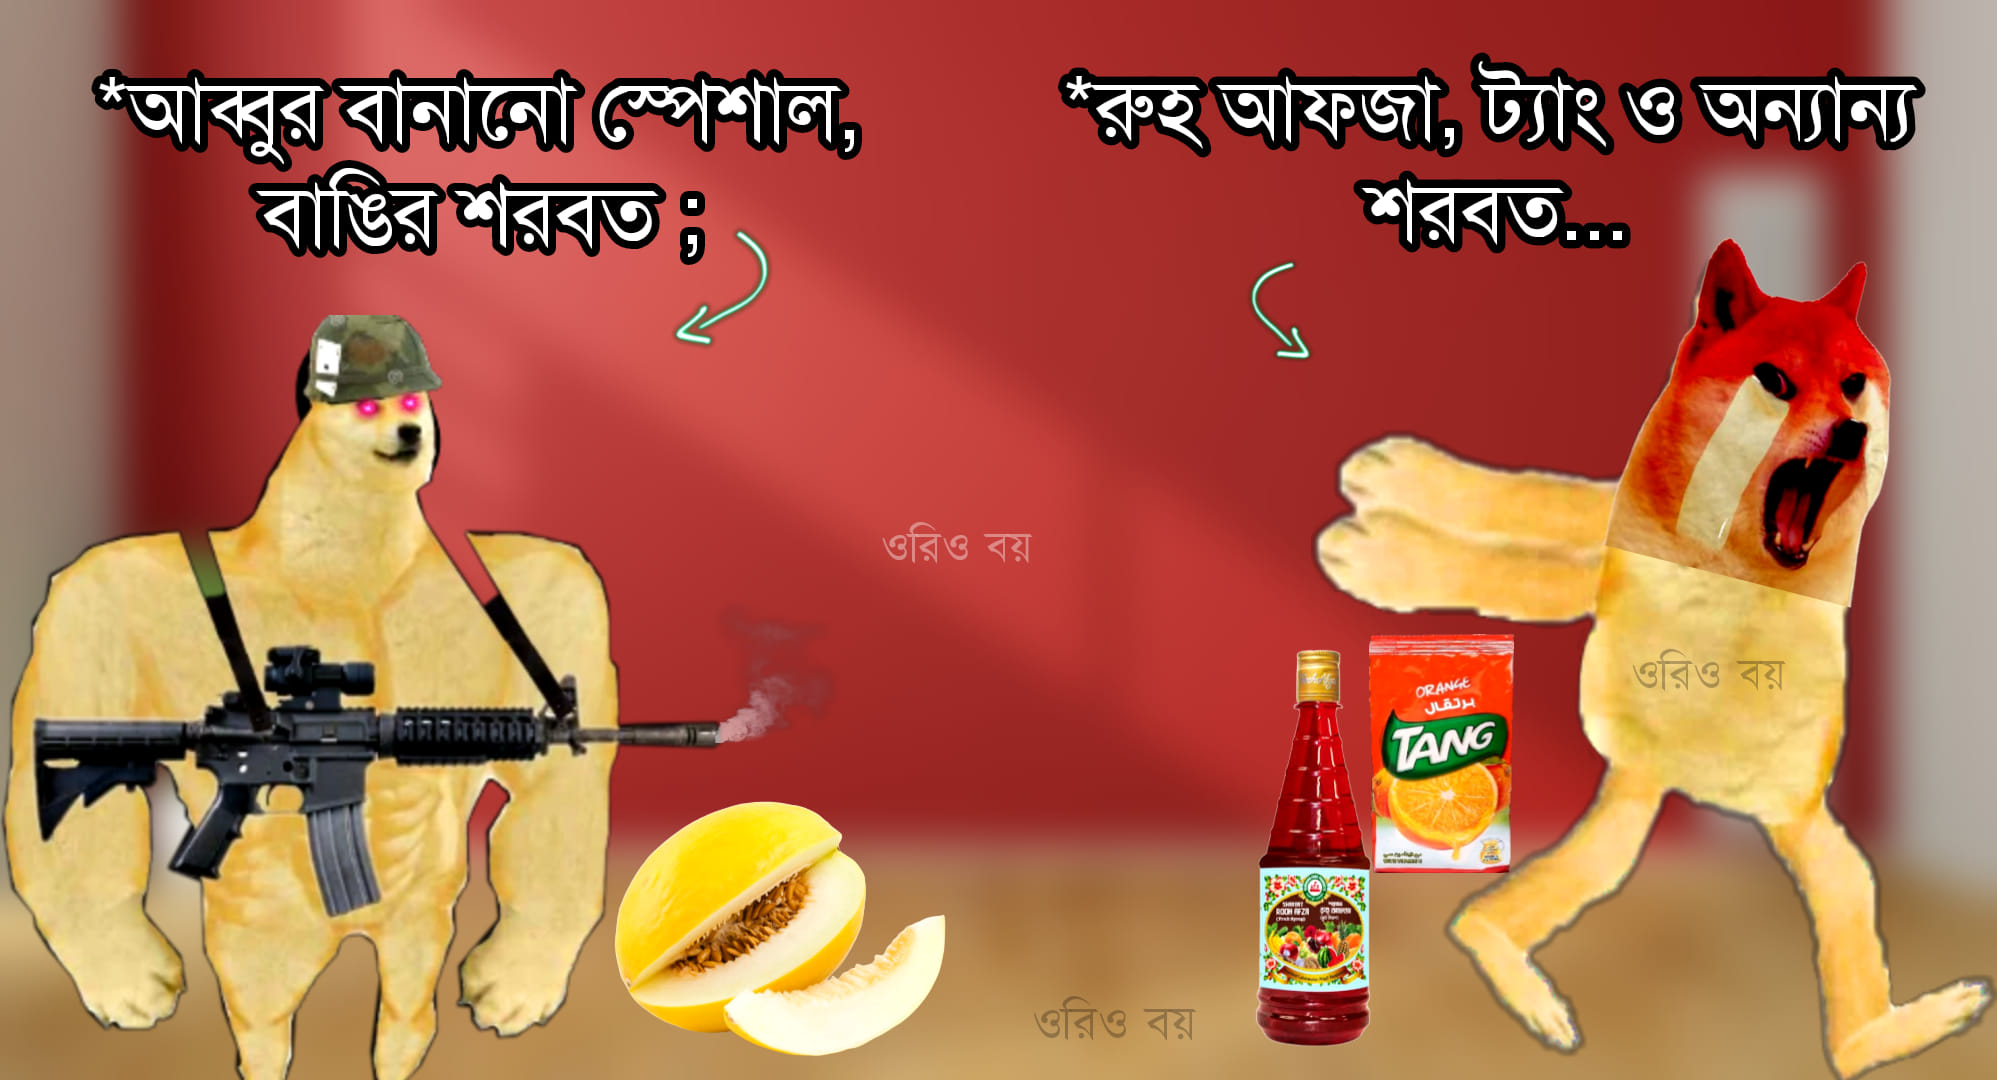
Text: *আব্বুর বানানো স্পেশাল, বাঙির শরবত; *রুহ আফজা, ট্যাং ও অন্যান্য শরবত...
Label: Non Hate